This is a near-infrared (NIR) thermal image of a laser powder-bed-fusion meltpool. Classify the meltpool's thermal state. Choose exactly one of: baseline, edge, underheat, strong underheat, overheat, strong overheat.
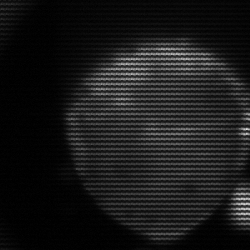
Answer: edge